Question: I can only find documentation of VBScript, JScript and the Windows API scripting support (WScript etc.) online. No matter what I install locally, apparently it's not the documentation set that includes the mentioned topics. What do I need to do?

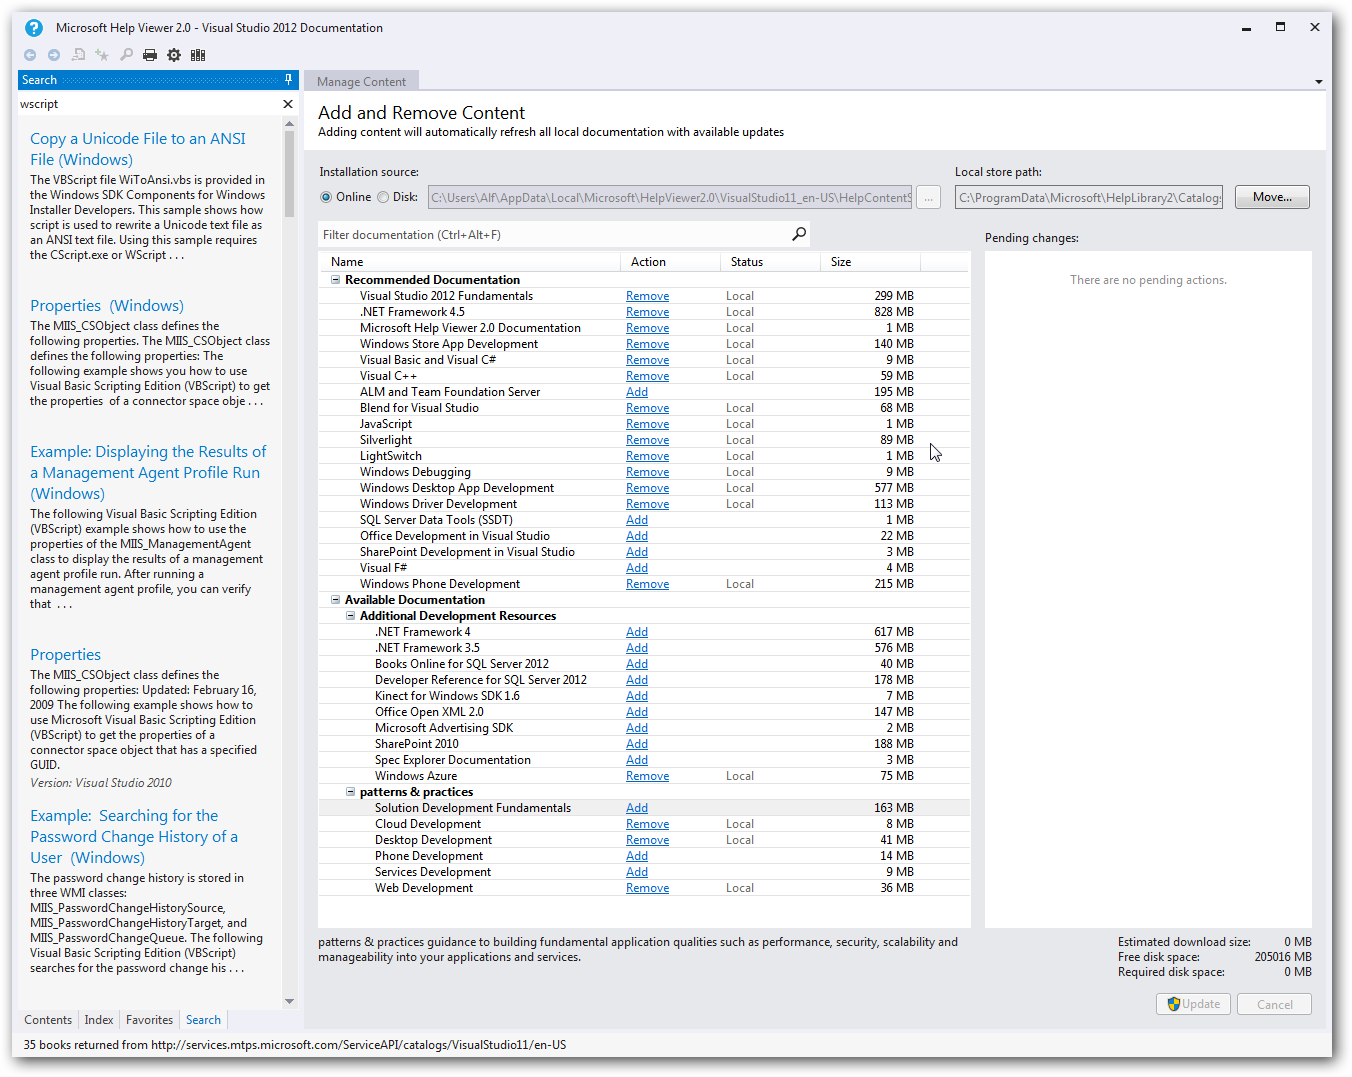
Answer: Standalone documentation on Windows Script 5.6 is available in Microsoft Download Center:
<URL>
> (1) the docs are for WSH version 5.6 while WSH for Windows7 is in version 5.8 already
WSH 5.8 is pretty much the same as 5.6. As per these topics:
- <URL>
VBScript didn't get any new language features since v. 5.6. JScript 5.8 introduced a few new language features (such as the 'JSON' object), but they are only used for JavaScript execution in Internet Explorer and not in WSH:
> Starting with JScript 5.8, by default, the JScript scripting engine supports the language feature set as it existed in version 5.7. This is to maintain compatibility with the earlier versions of the engine.
So, the standalone WSH 5.6 docs are mostly the same as the online MSDN version.